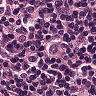
Metastatic tissue present: yes